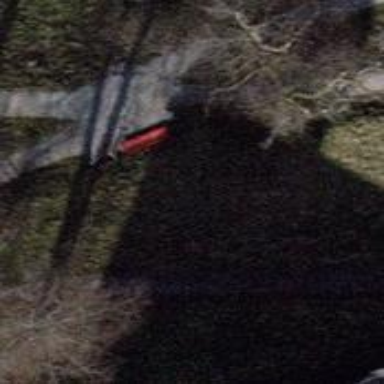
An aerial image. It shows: Red bench.